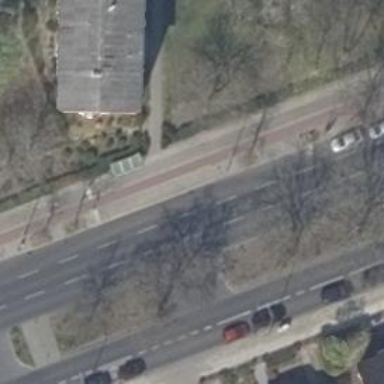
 with lane markings. This road is dual carriageway."